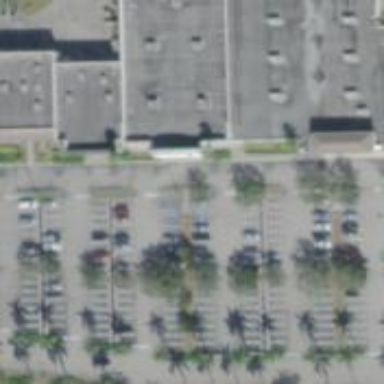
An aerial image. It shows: Parking space is available.